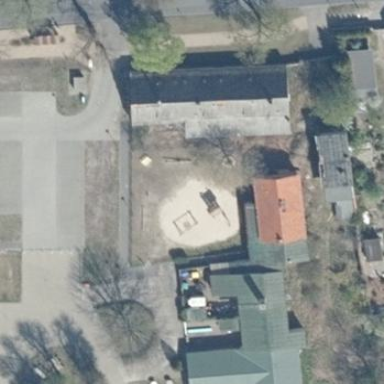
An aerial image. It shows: Playground area for leisure land.